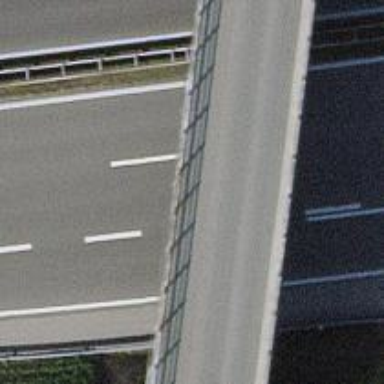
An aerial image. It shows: Asphalt motorway.